Question: I'm studying MDI Form in windows form and I'm playing with this simple application:

Each 'ToolStripMeniItem' calls a single instance of a particular form, but as you can see (please see my code) my code is repetitive for each ToolStripMeniItem, how can I shorten this?
'''
public static Form IsFormAlreadyOpen(Type FormType)
{
foreach (Form OpenForm in Application.OpenForms)
{
if (OpenForm.GetType() == FormType)
return OpenForm;
}
return null;
}
private void form1ToolStripMenuItem_Click(object sender, EventArgs e)
{
Form1 f1 = null;
if (IsFormAlreadyOpen(typeof(Form1)) == null)
{
f1 = new Form1();
f1.MdiParent = this;
f1.Show();
}
else
{
Form selectedForm = IsFormAlreadyOpen(typeof(Form1));
foreach (Form OpenForm in this.MdiChildren)
{
if (OpenForm == selectedForm)
{
if (selectedForm.WindowState == FormWindowState.Minimized)
{
selectedForm.WindowState = FormWindowState.Normal;
}
selectedForm.Select();
}
}
}
}
private void form2ToolStripMenuItem_Click(object sender, EventArgs e)
{
Form2 f2 = null;
if (IsFormAlreadyOpen(typeof(Form2)) == null)
{
f2 = new Form2();
f2.MdiParent = this;
f2.Show();
}
else
{
Form selectedForm = IsFormAlreadyOpen(typeof(Form2));
foreach (Form OpenForm in this.MdiChildren)
{
if (OpenForm == selectedForm)
{
if (selectedForm.WindowState == FormWindowState.Minimized)
{
selectedForm.WindowState = FormWindowState.Normal;
}
selectedForm.Select();
}
}
}
// and so on... for the other ToolStripMeniItem
}
'''
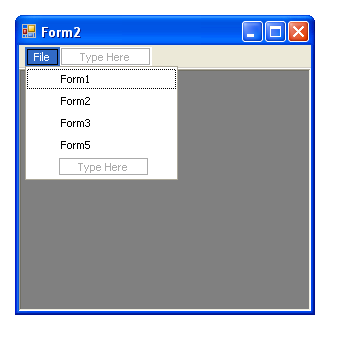
Answer: <URL> is a function that will work with a set of types that will be defined by the caller
so instead of
'int doubleIt(int a) { return a*2; }'
you can say
'T doubleIt<T>(T a){ return a*2; }'
this means you can define one function that can be called like this:
'''
int intResult = doubleIt(...pass in a int..);
double doubleResult = doubleIt(...pass in a double..);
float floatResult = doubleIt(...pass in a float..);
'''
So for your code you create a method that takes the form type you're creating as a value for T.
You therefore replace the core functionality with a generic function that is specialised to the type of f1 that you need.
so instead of 'Form f1 = null;' you have a generic type that you pass in 'T f1 = null;'
'''
private void ClickEvent<T>(object sender, EventArgs e) where T: Form, new() {
T f1 = null;
.
.
.
}
'''
Then call this method from the real event handlers
'''
private void form1ToolStripMenuItem_Click(object sender, EventArgs e) {
ClickEvent<Form1>(sender, e)
}
private void form2ToolStripMenuItem_Click(object sender, EventArgs e) {
ClickEvent<Form1>(sender, e)
}
'''
So you end up with something like:
'''
public static Form IsFormAlreadyOpen(Type FormType)
{
foreach (Form OpenForm in Application.OpenForms)
{
if (OpenForm.GetType() == FormType)
return OpenForm;
}
return null;
}
private void ClickEvent<T>(object sender, EventArgs e) where T: Form, new()
{
T f1 = null;
if (IsFormAlreadyOpen(typeof(T)) == null)
{
f1 = new T();
f1.MdiParent = this;
f1.Show();
}
else
{
Form selectedForm = IsFormAlreadyOpen(typeof(T));
foreach (Form OpenForm in this.MdiChildren)
{
if (OpenForm == selectedForm)
{
if (selectedForm.WindowState == FormWindowState.Minimized)
{
selectedForm.WindowState = FormWindowState.Normal;
}
selectedForm.Select();
}
}
}
}
private void form1ToolStripMenuItem_Click(object sender, EventArgs e) {
ClickEvent<Form1>(sender, e)
}
private void form2ToolStripMenuItem_Click(object sender, EventArgs e) {
ClickEvent<Form1>(sender, e)
}
'''
Extra: If you can use Linq, then something like this.
'''
using System.Linq;
public static Form IsFormAlreadyOpen(Type FormType) {
return Application.OpenForms.Where( f => f.GetType() == FormType).FirstOrDefault();
}
private void ClickEvent<T>(object sender, EventArgs e) where T: Form, new()
{
T selectedForm = IsFormAlreadyOpen(typeof(T);
if (selectedForm == null) {
(new T() { MdiParent = this; }).Show()
}
else {
this.MdiChildren.Where(o => o == selectedForm).ForEach(
openForm => {
selectedForm.WindowState = (selectedForm.WindowState == FormWindowState.Minimized) ? FormWindowState.Normal : selectedForm.WindowState;
openForm.Select();
}
);
}
}
private void form1ToolStripMenuItem_Click(object sender, EventArgs e) {
ClickEvent<Form1>(sender, e)
}
private void form2ToolStripMenuItem_Click(object sender, EventArgs e) {
ClickEvent<Form2>(sender, e)
}
'''
There are other things you can do to shorten this code, however the use of generics and linq will be the most effective.